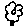
Label: flower